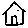
Label: house